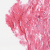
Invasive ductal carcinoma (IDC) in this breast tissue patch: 0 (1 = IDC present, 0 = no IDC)